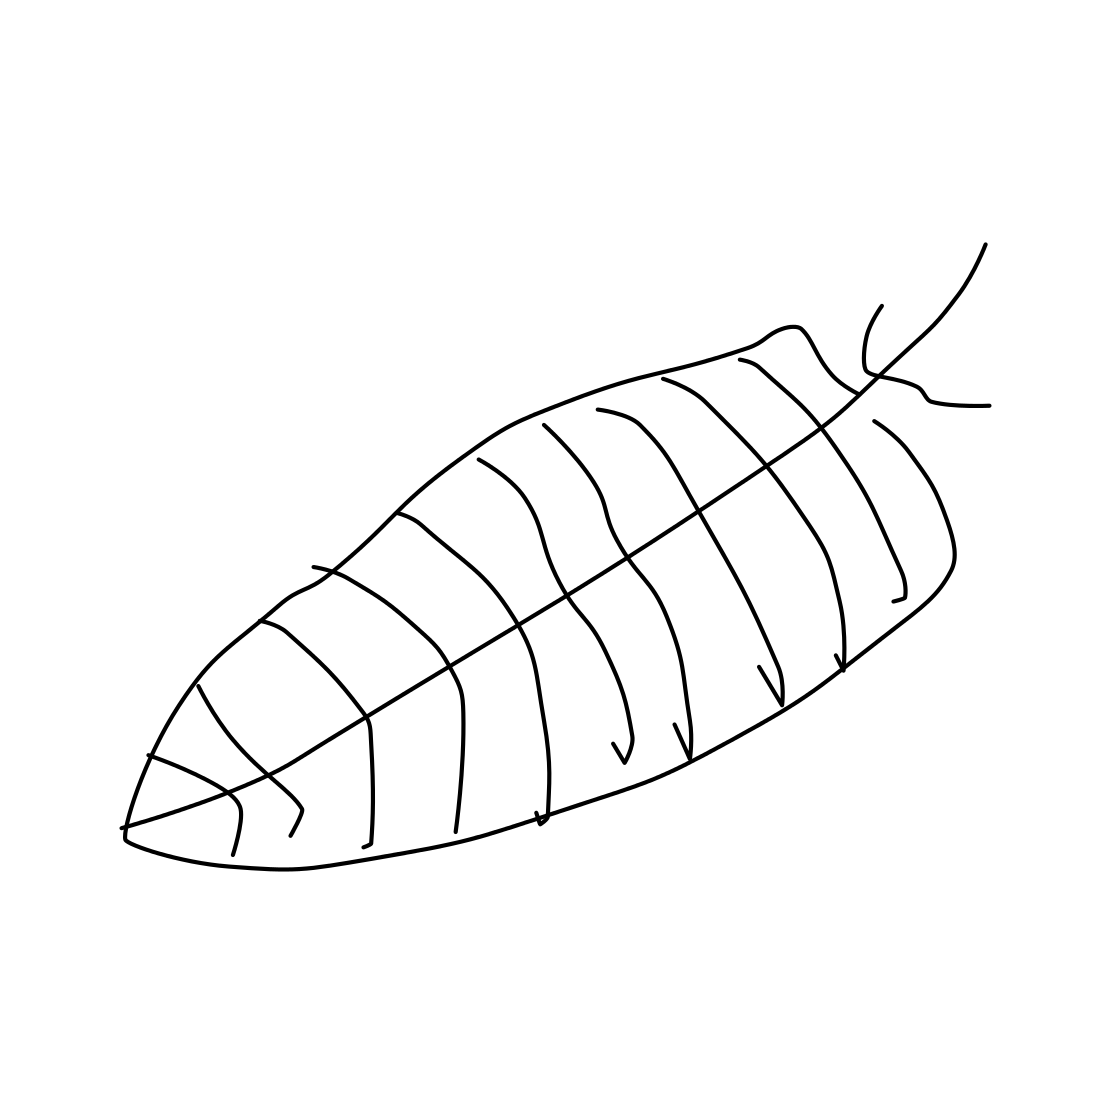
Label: feather